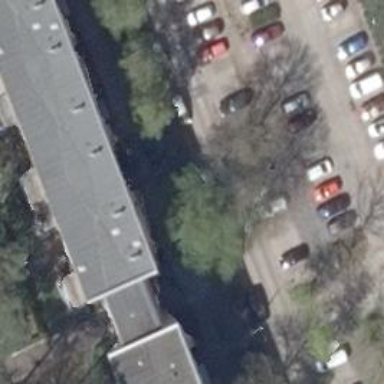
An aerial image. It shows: Building with apartments and flat roof.